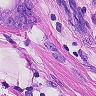
Metastatic tissue present: yes